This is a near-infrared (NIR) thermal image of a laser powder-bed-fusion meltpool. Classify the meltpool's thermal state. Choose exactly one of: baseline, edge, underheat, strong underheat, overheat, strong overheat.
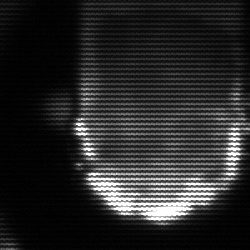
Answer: baseline